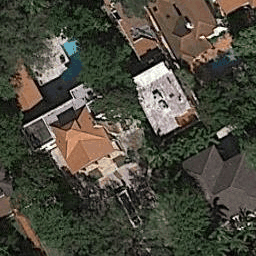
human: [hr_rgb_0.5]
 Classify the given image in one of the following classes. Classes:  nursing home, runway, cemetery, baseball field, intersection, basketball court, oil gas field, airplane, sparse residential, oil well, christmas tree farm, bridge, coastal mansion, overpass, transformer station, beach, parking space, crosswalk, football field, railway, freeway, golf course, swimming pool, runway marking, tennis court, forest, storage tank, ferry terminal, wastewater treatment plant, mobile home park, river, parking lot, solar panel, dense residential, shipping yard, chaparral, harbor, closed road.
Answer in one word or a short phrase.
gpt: coastal mansion